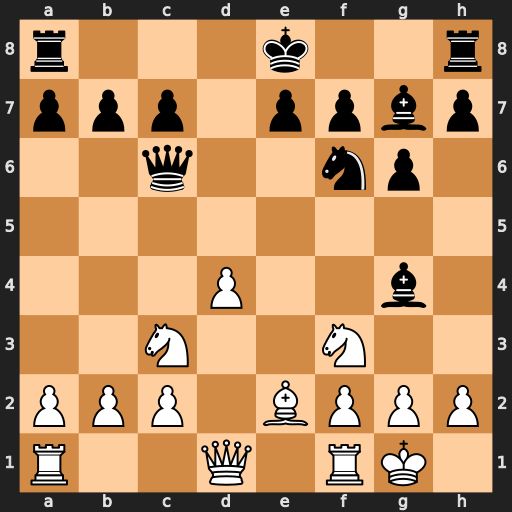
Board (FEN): r3k2r/ppp1ppbp/2q2np1/8/3P2b1/2N2N2/PPP1BPPP/R2Q1RK1
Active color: w
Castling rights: kq
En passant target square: -
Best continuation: Bb5 Qd7 Bxd7+